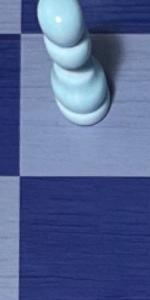
Label: Empty